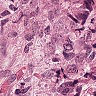
Metastatic tissue present: yes